Interaction volume radius: 5 \u00c5
Interaction volume height: 35 \u00c5
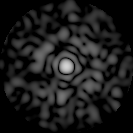
Disorder parameter: 0.865